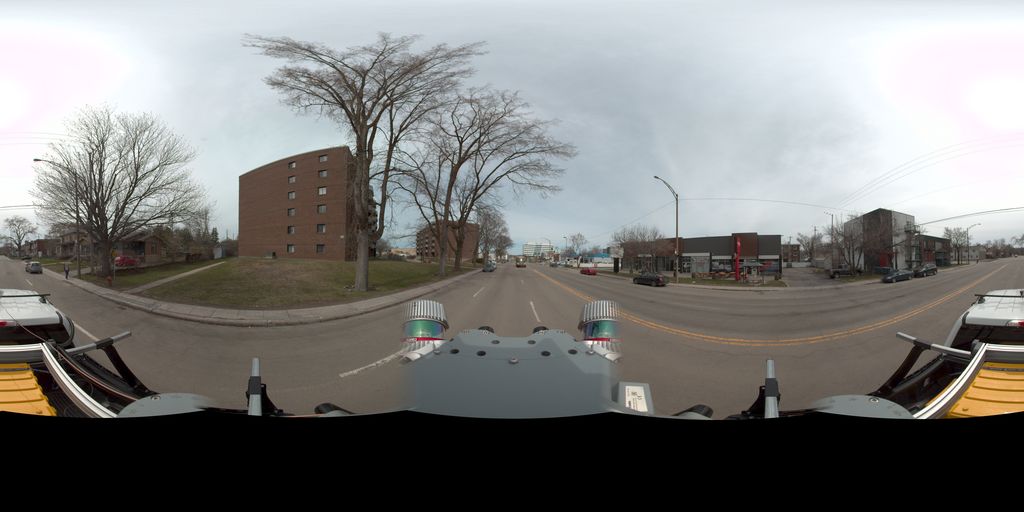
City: quebec_city